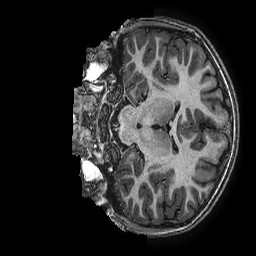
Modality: T1w
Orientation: coronal
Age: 11
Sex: male
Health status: ill
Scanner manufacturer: ge
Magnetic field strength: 3 T
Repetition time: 0.00766 s
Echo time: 0.003476 s